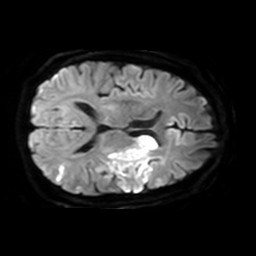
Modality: TRACE
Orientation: axial
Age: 53
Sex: male
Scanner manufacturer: philips
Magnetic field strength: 3 T
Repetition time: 3.078 s
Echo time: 0.076 s